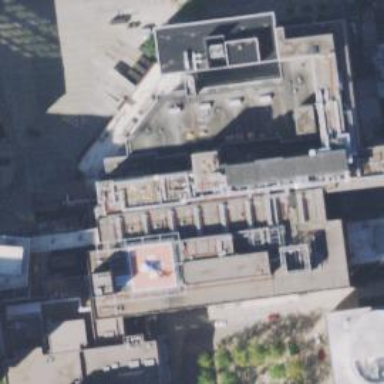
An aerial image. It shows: Hospital building.